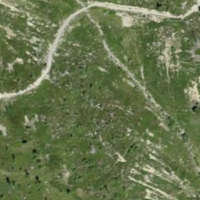
EUNIS habitat code: 23
Species observed at this site:
Vaccinium vitis-idaea
Arctostaphylos uva-ursi
Issoria lathonia
Melitaea didyma
Boloria titania